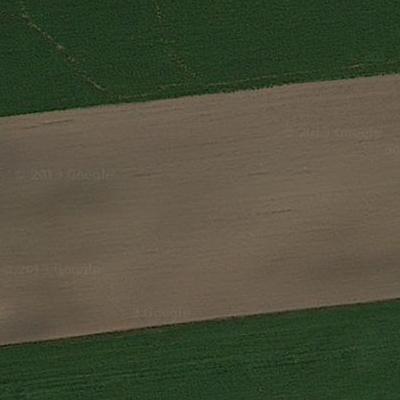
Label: bField